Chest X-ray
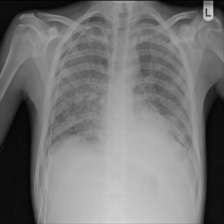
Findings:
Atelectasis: negative
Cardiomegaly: negative
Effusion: negative
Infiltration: negative
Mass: negative
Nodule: negative
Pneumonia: negative
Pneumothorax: negative
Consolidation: negative
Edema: negative
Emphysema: negative
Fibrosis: negative
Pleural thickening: negative
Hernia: negative